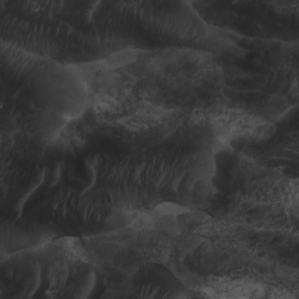
Label: non_frost